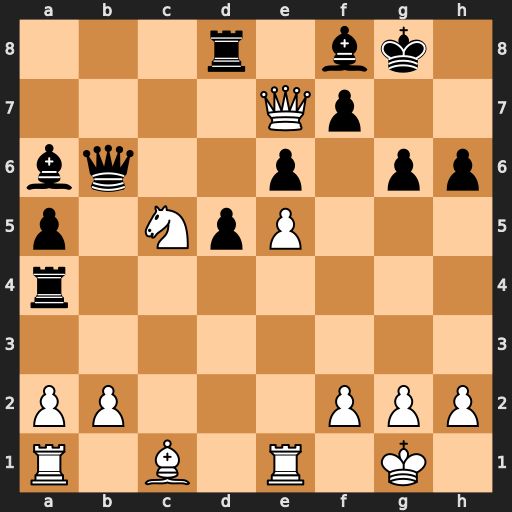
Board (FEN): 3r1bk1/4Qp2/bq2p1pp/p1NpP3/r7/8/PP3PPP/R1B1R1K1
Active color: w
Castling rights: -
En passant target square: -
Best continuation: Nxa4 Qxf2+ Kxf2